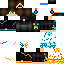
A male human skin with dark skin, wearing brown long hair dressed in a blue hoodie and black pants, featuring a closed mouth.